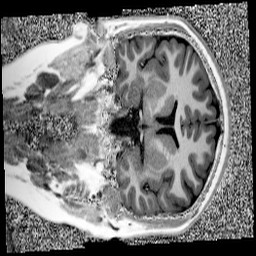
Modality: UNIT1
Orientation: coronal
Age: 10
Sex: female
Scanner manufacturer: siemens
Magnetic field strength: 3 T
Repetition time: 4 s
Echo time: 0.00303 s